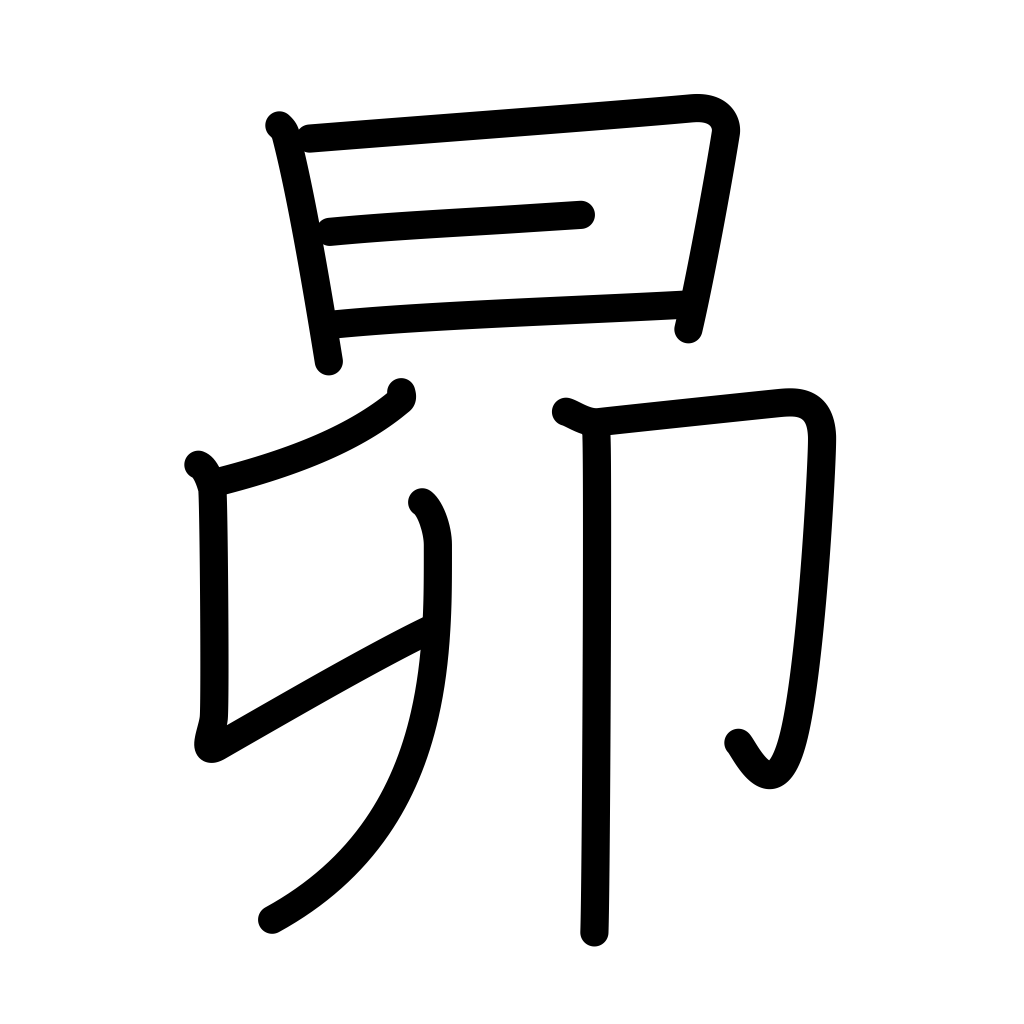
Meaning: the Pleiades